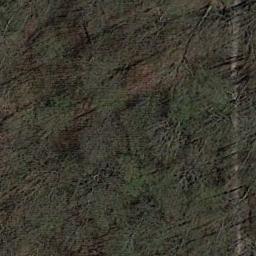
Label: forest